Field crop: maize
Growth stage: 1
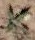
Species: atriplex